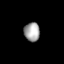
Tissue: lung
Cell type: Endothelial cells
Senescence score: 0.5685
Nuclear area (px): 289
Mean DAPI intensity: 164.187